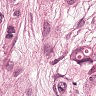
Metastatic tissue present: yes